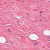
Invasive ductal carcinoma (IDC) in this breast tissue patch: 0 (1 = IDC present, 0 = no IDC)